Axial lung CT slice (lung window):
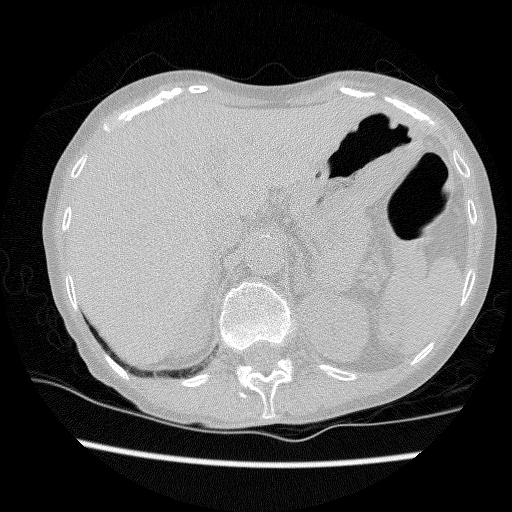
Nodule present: no